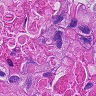
Metastatic tissue present: yes